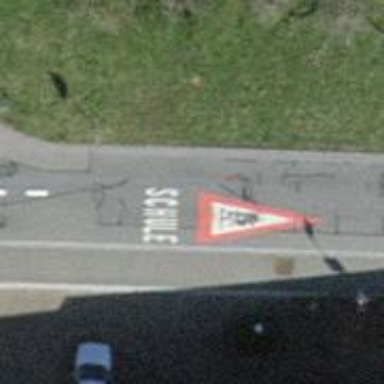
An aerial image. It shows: Bus stop equipped with public transport stop position.